Current action and preconditions to check: trajectory_clear

Your task: For each precondition in the list above, predict whether it will hold at this action.

Consider the current scene as observed from the mobile robot's camera, and analyze the predicted future states of all dynamic agents (e.g., people, animals, vehicles, or any moving entities) within the NEXT SECOND.

IMPORTANT: Only answer "very likely" if you are absolutely certain—based on strong, clear evidence—that a dynamic agent will violate the precondition in the predicted future state. Do NOT answer "very likely" for unlikely, ambiguous, or low-probability risks.

Ask yourself for each precondition: Is there a high probability, with clear and convincing evidence, that the predicted future states of any dynamic agent will interfere with the predicted future state of the currently executing action within the NEXT SECOND, causing that precondition to fail?

Assess the risk level based on these predictions. Use "likely" or "very likely" if motions create a clear risk of interference.

Use "neutral" or "improbable" if agents are nearby but their predicted paths are clearly diverging or non-conflicting.

Failure Risk Categories: "very improbable", "improbable", "neutral", "likely", "very likely"

Answer Format: Output ONLY the probability_of_failure value from these categories: "very improbable", "improbable", "neutral", "likely", "very likely"

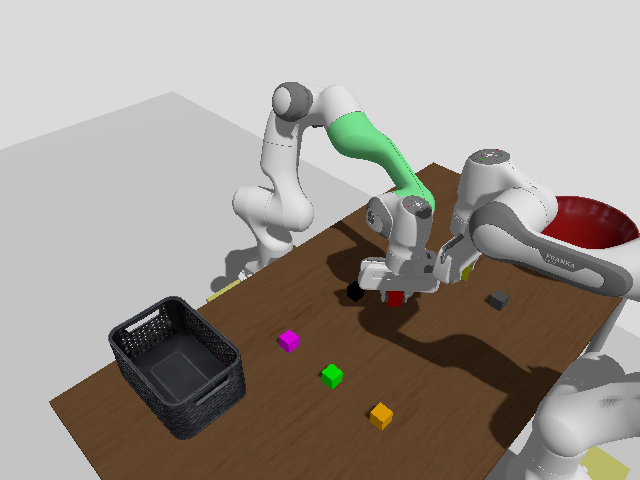

Answer: neutral